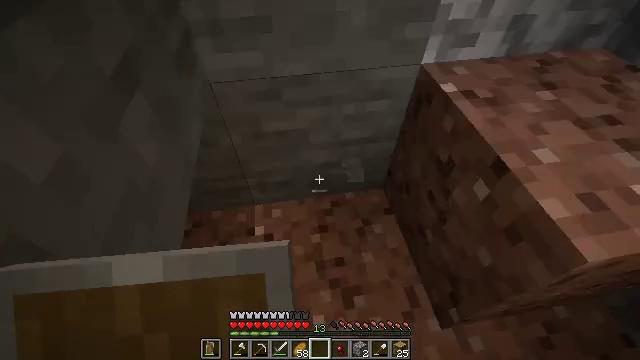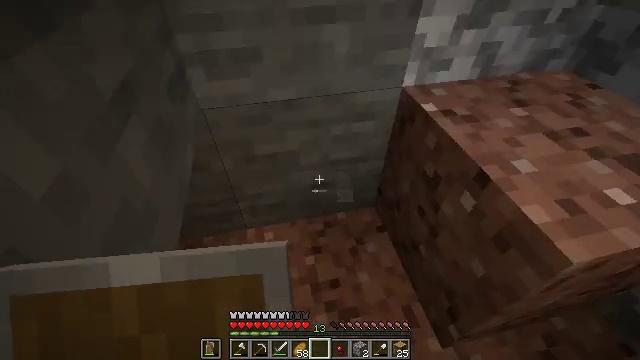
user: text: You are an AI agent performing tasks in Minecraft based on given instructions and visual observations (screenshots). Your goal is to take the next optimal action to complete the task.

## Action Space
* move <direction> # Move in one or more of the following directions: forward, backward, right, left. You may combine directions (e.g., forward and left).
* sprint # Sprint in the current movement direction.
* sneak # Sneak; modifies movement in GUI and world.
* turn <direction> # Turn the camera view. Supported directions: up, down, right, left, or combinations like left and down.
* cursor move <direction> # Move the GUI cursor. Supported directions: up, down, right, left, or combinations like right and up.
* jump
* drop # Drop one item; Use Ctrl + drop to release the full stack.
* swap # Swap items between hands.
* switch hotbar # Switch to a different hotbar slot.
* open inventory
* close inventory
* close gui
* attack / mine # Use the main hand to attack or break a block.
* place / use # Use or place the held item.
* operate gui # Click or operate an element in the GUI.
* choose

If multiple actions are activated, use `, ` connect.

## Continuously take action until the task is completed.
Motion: motion action
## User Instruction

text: Break the wall torch for relocation.
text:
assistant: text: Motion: turn right and up
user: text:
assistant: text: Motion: no_op